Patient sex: F
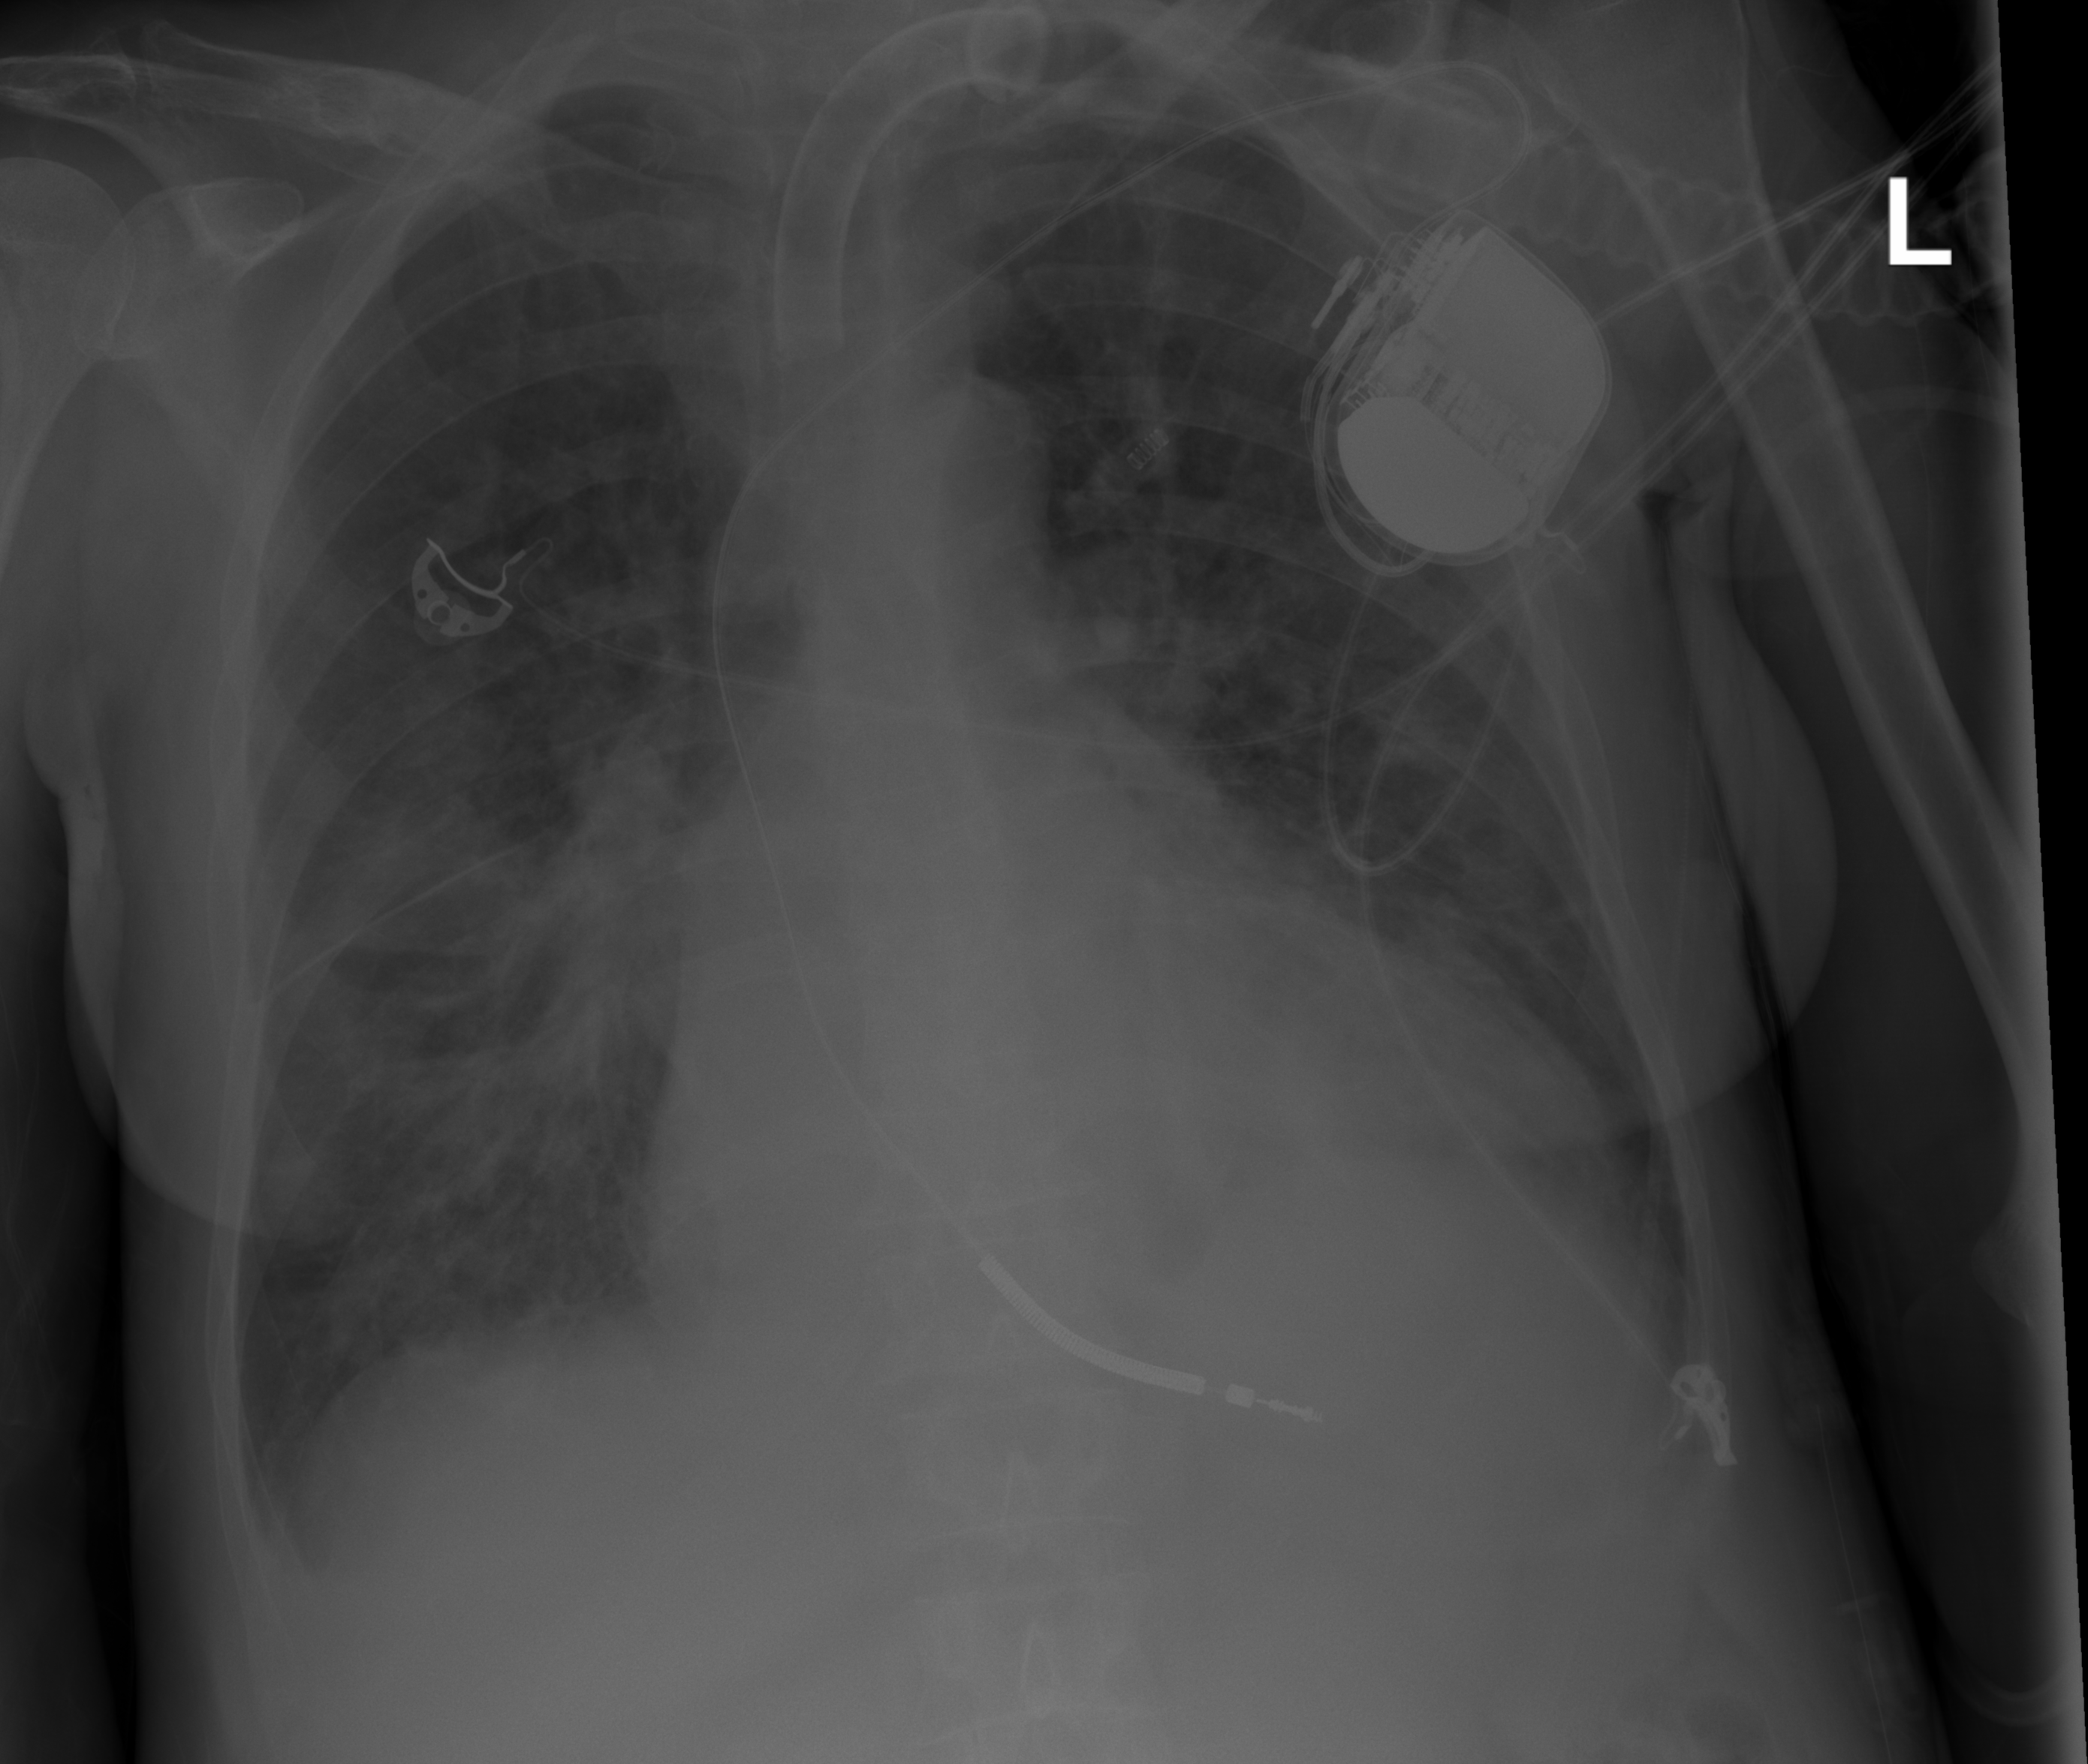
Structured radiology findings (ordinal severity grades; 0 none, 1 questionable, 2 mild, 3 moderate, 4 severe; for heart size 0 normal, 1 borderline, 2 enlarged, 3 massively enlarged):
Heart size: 2
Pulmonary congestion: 1
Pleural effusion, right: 2
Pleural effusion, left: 2
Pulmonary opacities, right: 2
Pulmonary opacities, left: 2
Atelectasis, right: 2
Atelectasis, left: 2